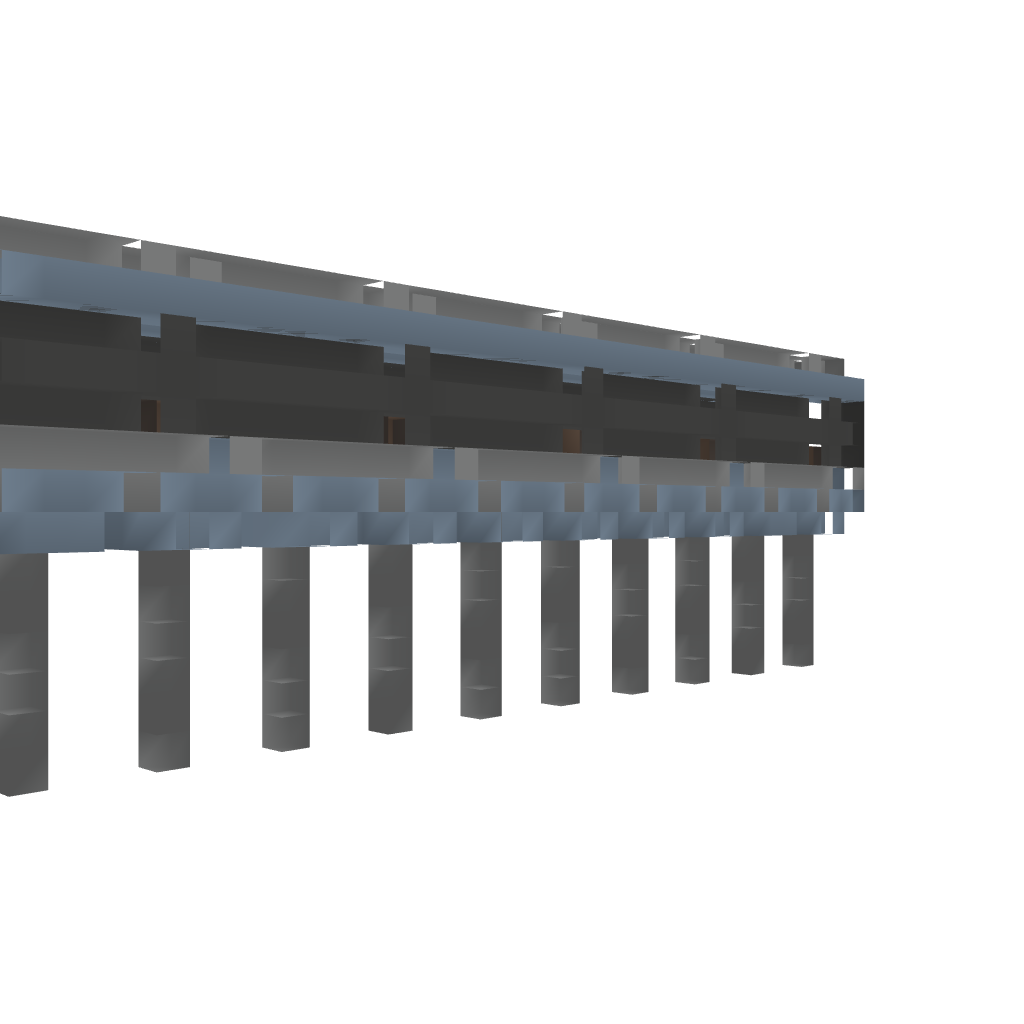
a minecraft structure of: Advanced Minecart Bridge #1 Straight Rail